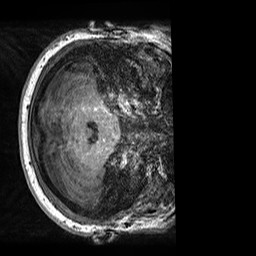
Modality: T1w
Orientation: axial
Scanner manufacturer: siemens
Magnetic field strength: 3 T
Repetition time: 2.5 s
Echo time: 0.00299 s